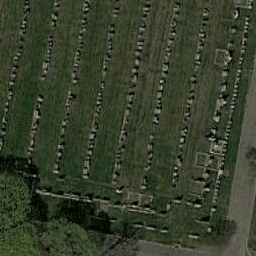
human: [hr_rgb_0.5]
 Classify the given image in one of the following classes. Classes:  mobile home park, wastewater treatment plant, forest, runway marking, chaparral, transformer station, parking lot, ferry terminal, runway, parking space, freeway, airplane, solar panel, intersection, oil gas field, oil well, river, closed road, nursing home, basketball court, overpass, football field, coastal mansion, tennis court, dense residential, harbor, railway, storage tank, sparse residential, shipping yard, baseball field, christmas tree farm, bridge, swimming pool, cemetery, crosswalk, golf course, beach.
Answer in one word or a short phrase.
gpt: cemetery